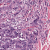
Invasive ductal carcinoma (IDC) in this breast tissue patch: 1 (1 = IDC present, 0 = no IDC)